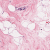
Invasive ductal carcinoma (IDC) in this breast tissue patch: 0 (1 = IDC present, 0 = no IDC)